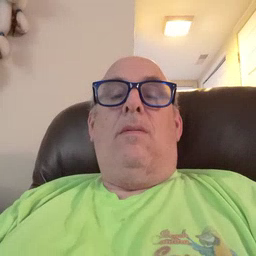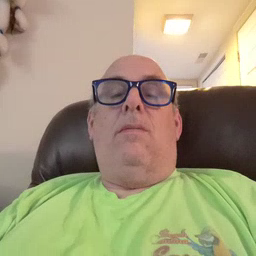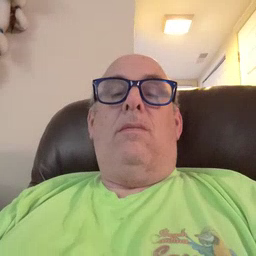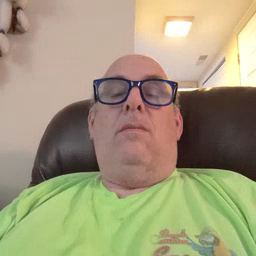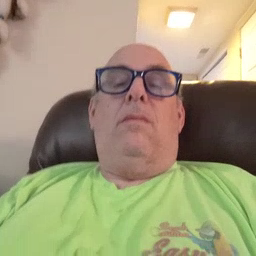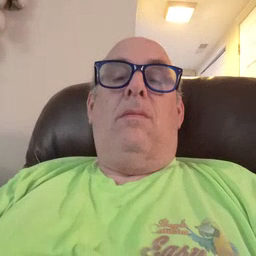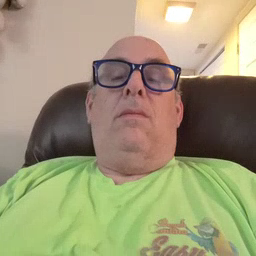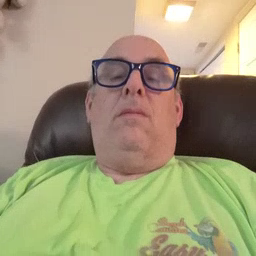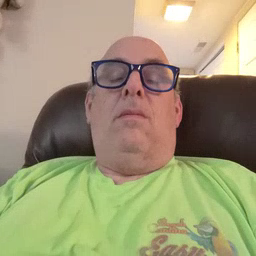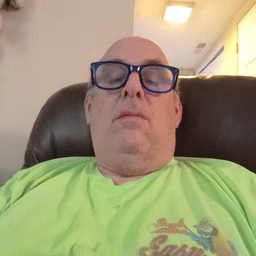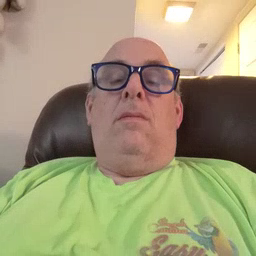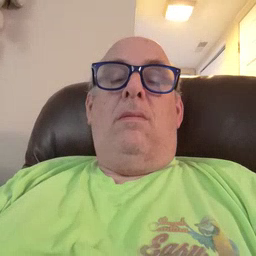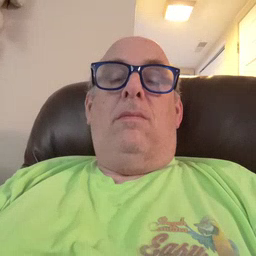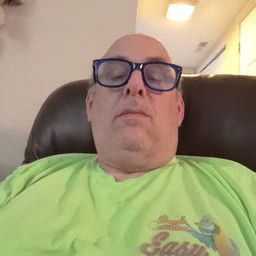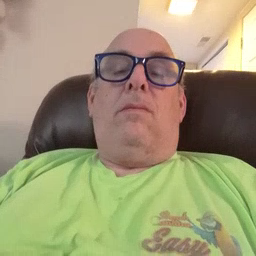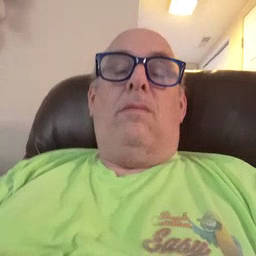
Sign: radio